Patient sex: M
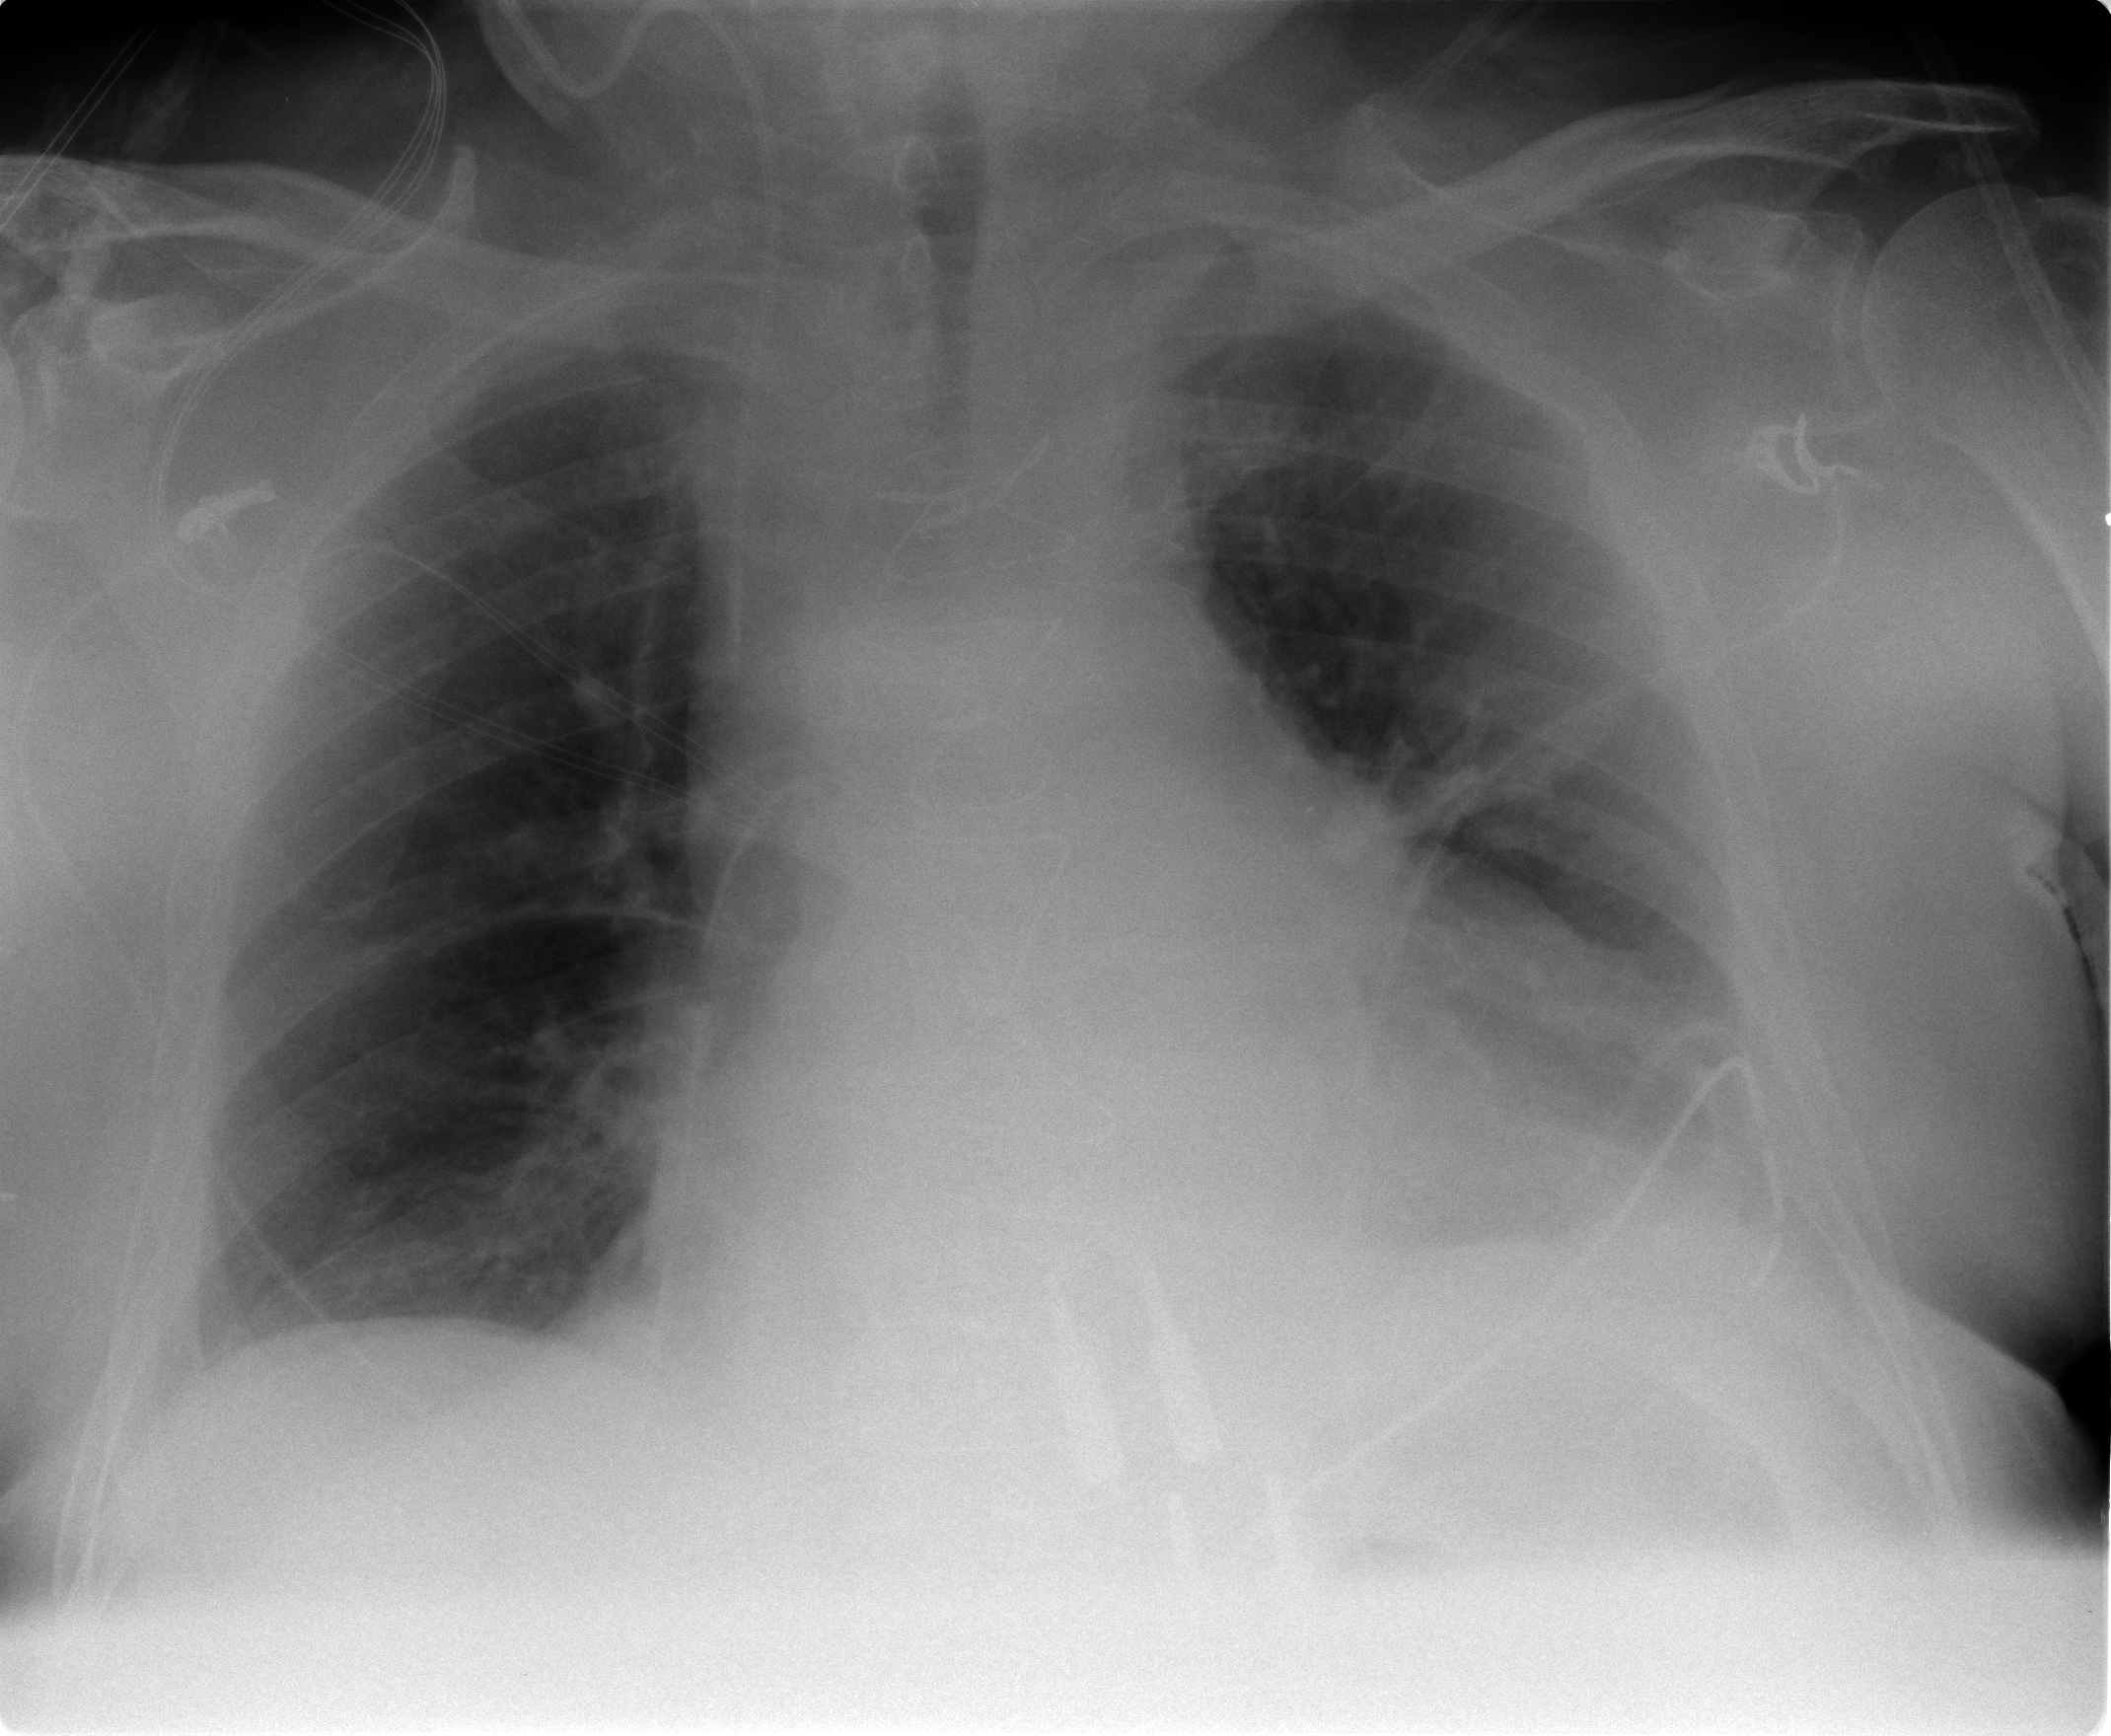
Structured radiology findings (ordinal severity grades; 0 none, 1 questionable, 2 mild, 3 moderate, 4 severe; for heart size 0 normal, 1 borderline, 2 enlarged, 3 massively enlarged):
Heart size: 2
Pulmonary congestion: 0
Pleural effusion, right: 0
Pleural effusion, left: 2
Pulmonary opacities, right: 0
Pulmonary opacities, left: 0
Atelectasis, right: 0
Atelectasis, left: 2